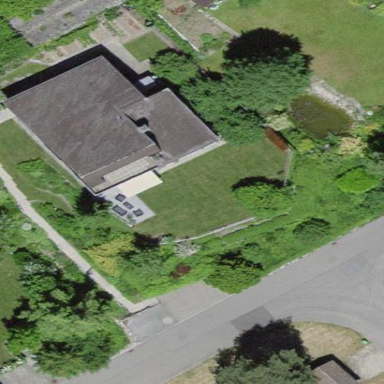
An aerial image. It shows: Detached building with saltbox-shaped roof.